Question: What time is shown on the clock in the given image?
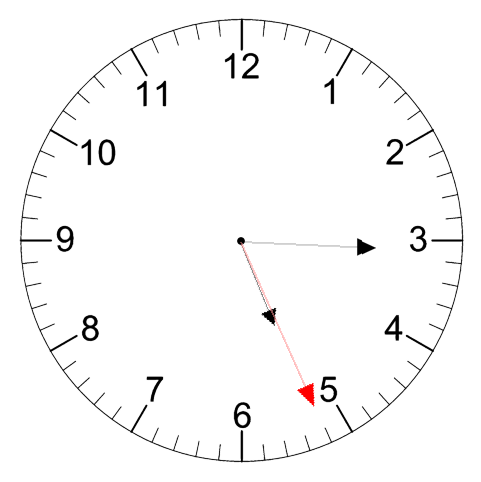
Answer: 05:15:26